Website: bh-photo
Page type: address-validator
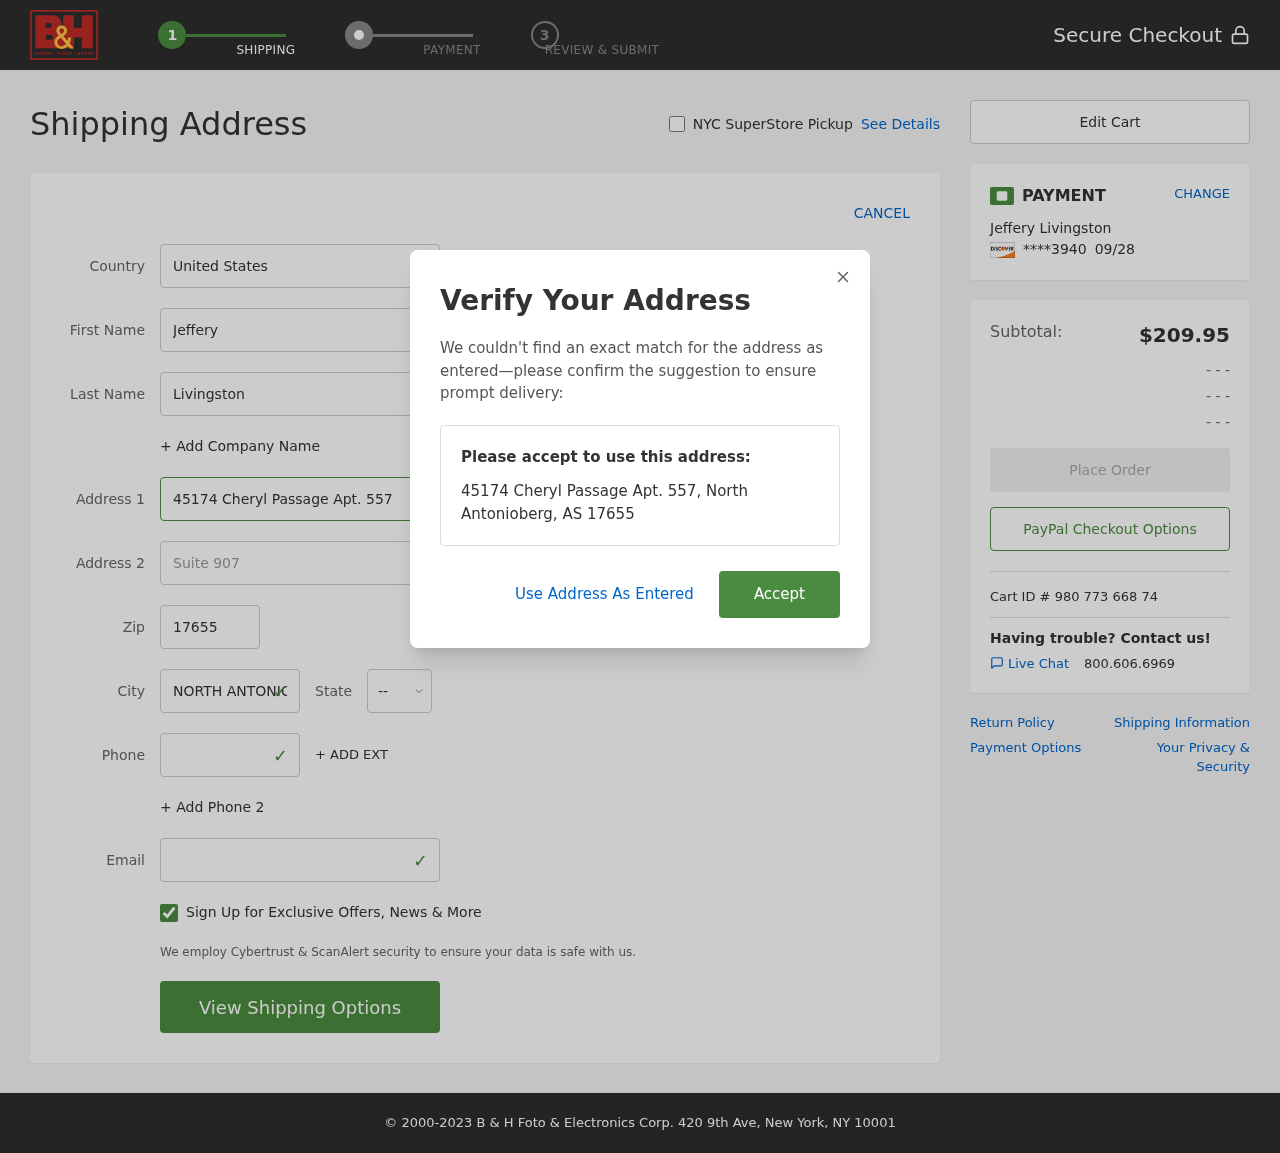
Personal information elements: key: PII_CARD_EXPIRY
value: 09/28
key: PII_CARD_LAST4
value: ****3940
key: PII_CITY
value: North Antonioberg
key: PII_COUNTRY
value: United States
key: PII_EMAIL
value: jlivingston@hotmail.com
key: PII_FIRSTNAME
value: Jeffery
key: PII_FULLNAME
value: Jeffery Livingston
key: PII_LASTNAME
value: Livingston
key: PII_PHONE
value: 8768495387
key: PII_POSTCODE
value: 17655
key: PII_STATE_ABBR
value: AS
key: PII_STREET
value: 45174 Cheryl Passage Apt. 557
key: PII_STREET2
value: Suite 907
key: PII_CITY_STATE_ZIP
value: North Antonioberg, AS 17655
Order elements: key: ORDER_SUBTOTAL
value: $209.95
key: ORDER_ID
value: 980 773 668 74